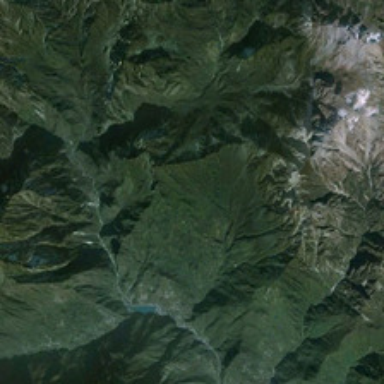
Two mountainpeak are covered with snow .